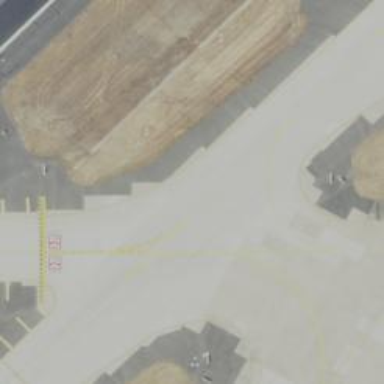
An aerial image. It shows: Image of taxiway at airport.